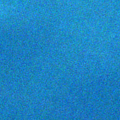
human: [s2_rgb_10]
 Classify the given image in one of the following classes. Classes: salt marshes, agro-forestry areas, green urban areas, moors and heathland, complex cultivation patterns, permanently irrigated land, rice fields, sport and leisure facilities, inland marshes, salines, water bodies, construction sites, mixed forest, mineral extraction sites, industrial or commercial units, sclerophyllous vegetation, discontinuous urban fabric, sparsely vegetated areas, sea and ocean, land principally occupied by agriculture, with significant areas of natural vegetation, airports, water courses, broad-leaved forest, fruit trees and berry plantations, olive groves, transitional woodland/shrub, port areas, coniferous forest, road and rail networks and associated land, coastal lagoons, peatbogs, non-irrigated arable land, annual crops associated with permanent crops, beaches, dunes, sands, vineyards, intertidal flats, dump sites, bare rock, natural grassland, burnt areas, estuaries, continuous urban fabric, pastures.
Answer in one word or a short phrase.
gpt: sea and ocean